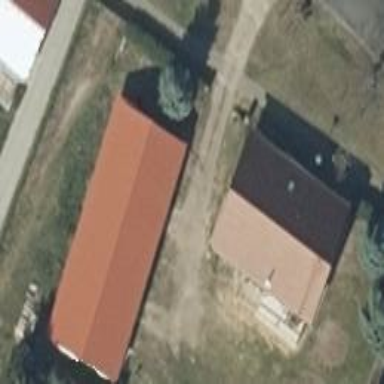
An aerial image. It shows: Building with gabled roof oriented along its structure. The roof is painted red.